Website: lowes
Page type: order-tracking
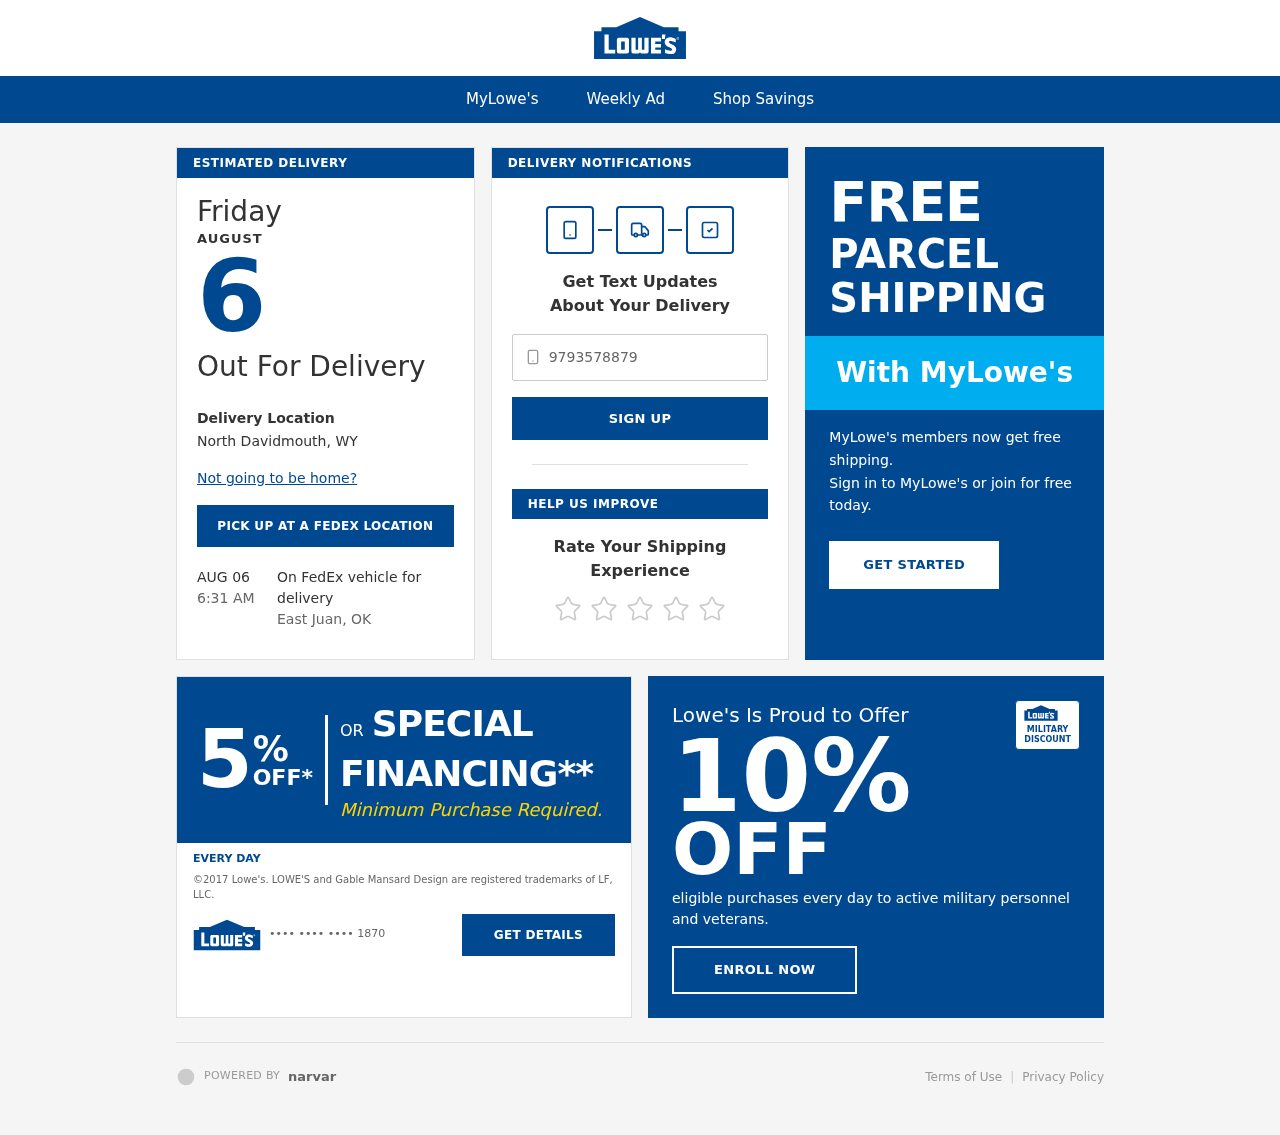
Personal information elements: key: PII_CARD_LAST4
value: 1870
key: PII_PHONE
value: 9793578879
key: PII_CITY_STATE
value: North Davidmouth, WY
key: PII_CITY_STATE2
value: East Juan, OK
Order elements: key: ORDER_DELIVERY_DATE
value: AUG 06
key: ORDER_DELIVERY_DATE
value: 6:31 AM
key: ORDER_DELIVERY_DATE
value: AUGUST
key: ORDER_DELIVERY_DATE
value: Friday
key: ORDER_DELIVERY_DATE
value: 6